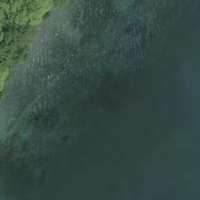
EUNIS habitat code: 14
Species observed at this site:
Sambucus nigra
Fagus sylvatica